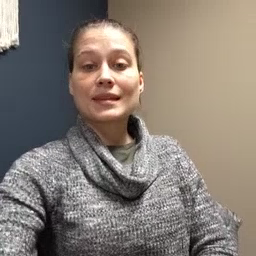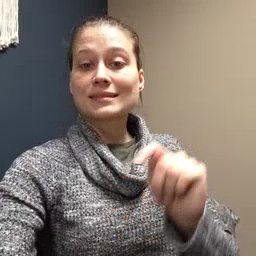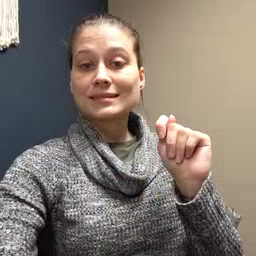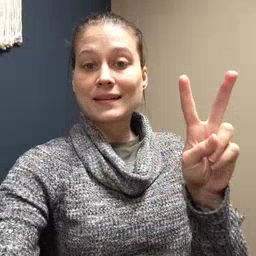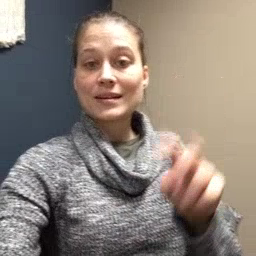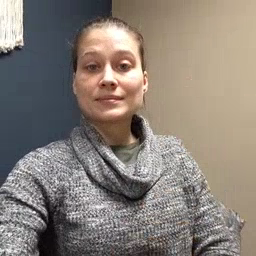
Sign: TV